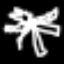
Label: palm tree